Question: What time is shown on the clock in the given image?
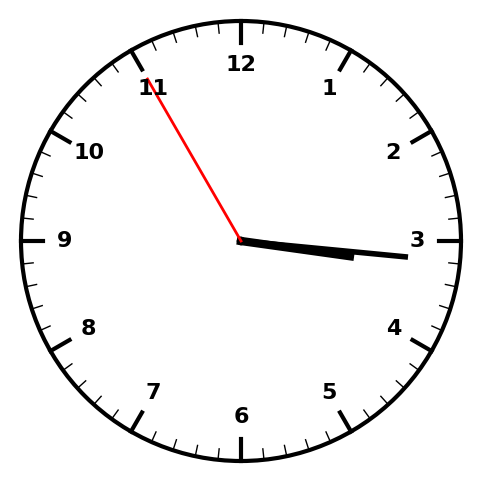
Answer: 03:15:55